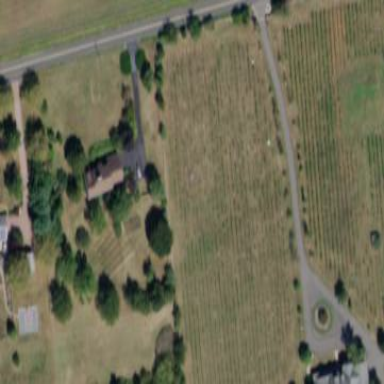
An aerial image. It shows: Vineyard with grape crops.